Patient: sex M, age 70
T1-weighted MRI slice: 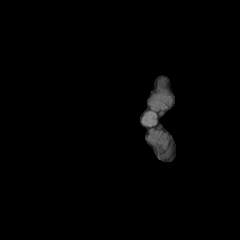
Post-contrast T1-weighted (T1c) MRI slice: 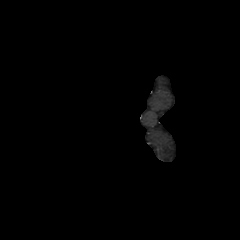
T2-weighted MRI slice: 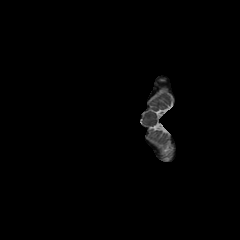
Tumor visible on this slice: no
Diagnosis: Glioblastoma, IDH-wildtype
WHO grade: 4